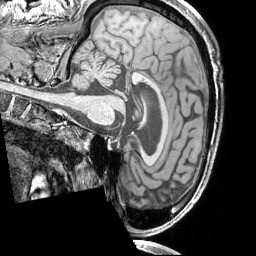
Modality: T1w
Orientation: sagittal
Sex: male
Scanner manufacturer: siemens
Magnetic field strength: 3 T
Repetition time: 2.3 s
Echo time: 0.00226 s